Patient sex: M
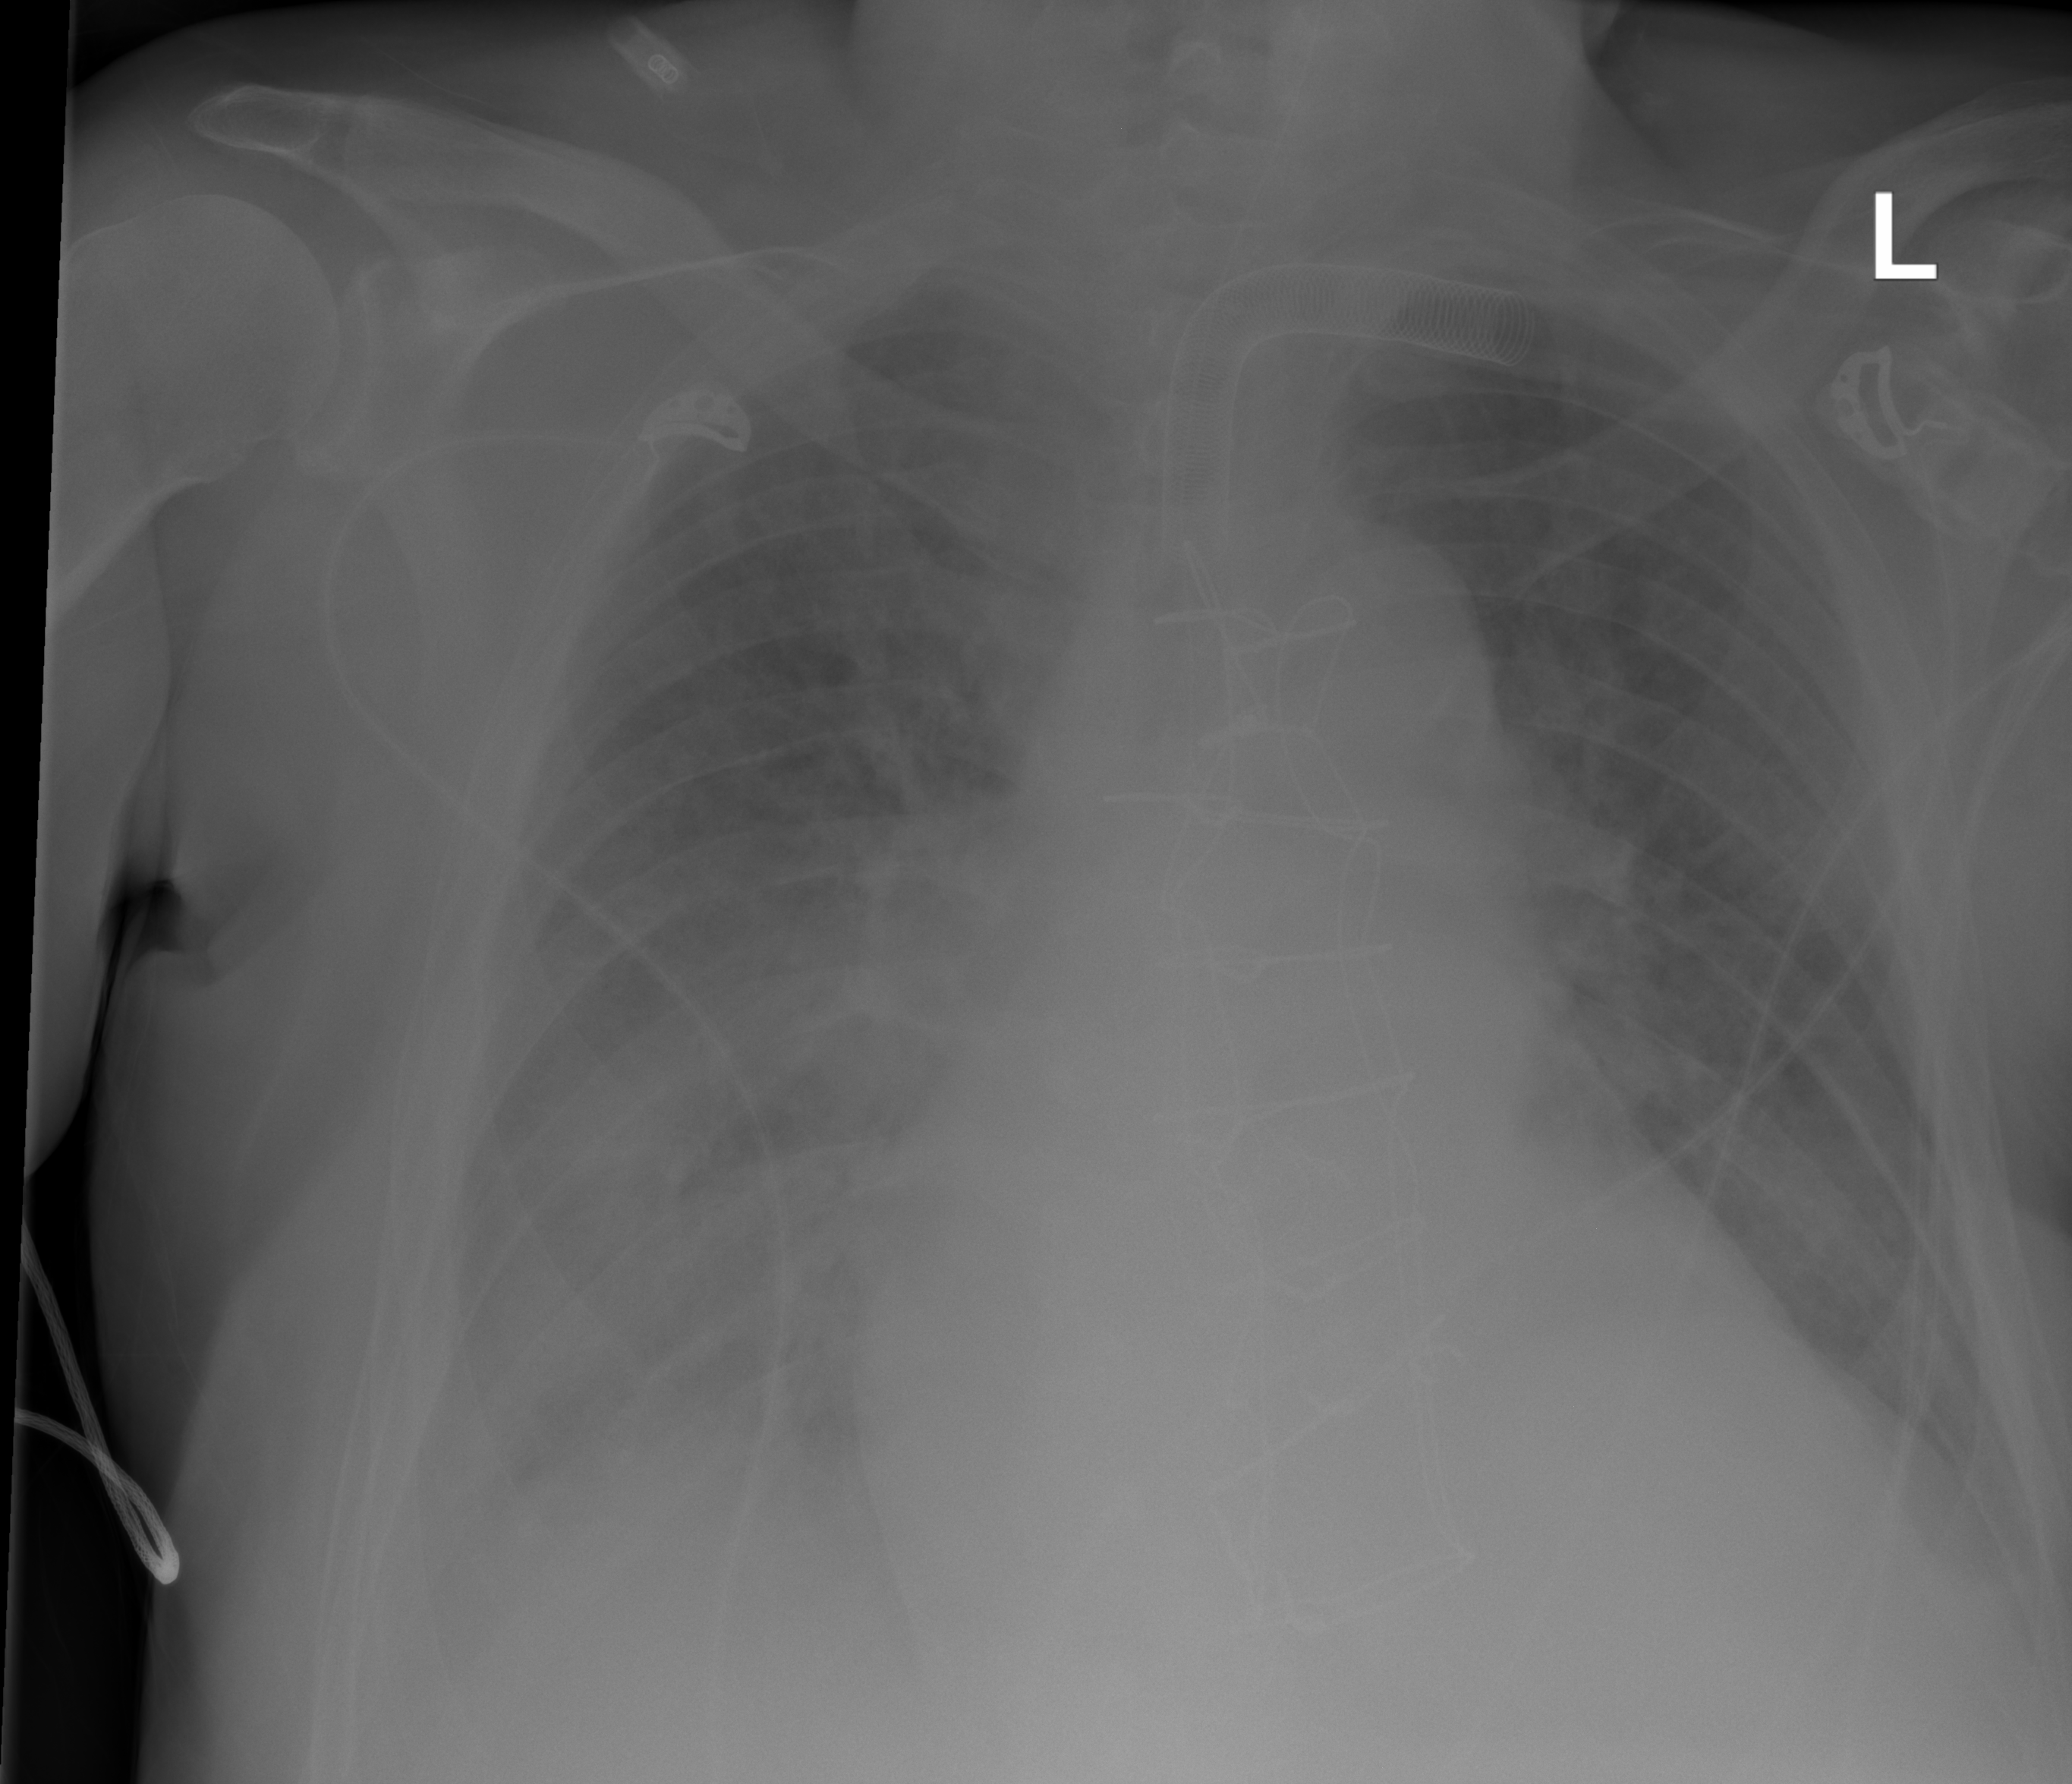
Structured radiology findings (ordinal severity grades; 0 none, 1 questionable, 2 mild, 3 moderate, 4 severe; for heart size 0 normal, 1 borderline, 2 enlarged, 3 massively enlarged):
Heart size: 2
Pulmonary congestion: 3
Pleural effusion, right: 3
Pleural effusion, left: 2
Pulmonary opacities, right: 3
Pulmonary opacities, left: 3
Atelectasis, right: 2
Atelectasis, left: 0